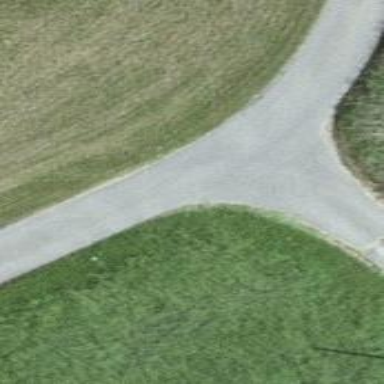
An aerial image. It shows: Unclassified paved road.